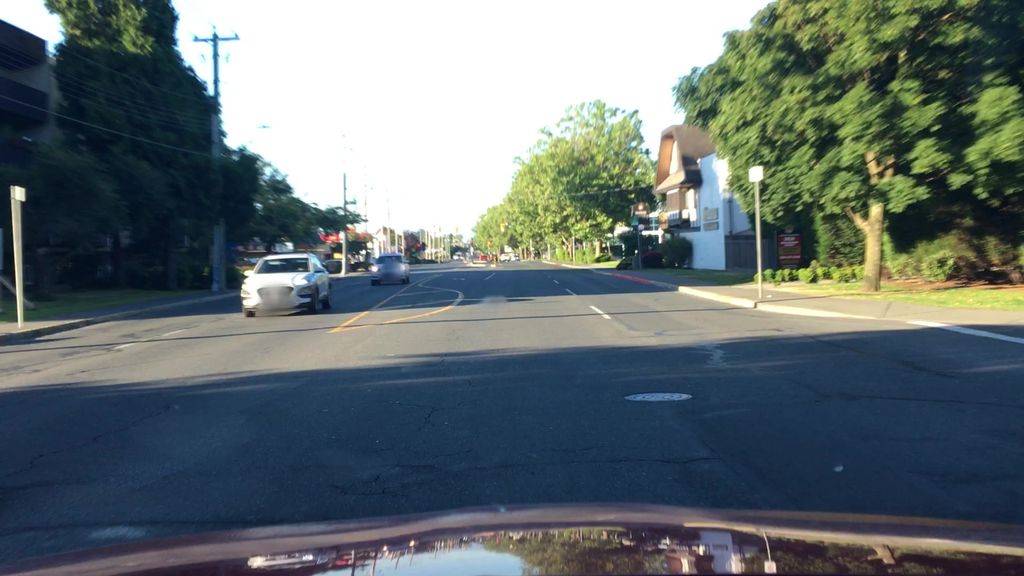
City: victoria